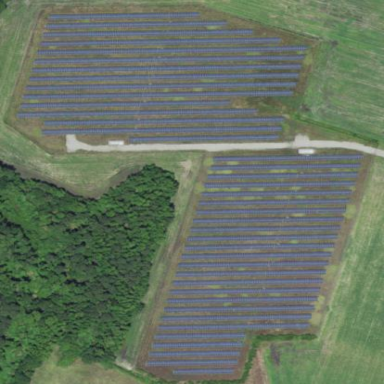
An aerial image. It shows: Solar photovoltaic power plant surrounded by fence.